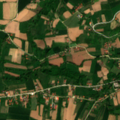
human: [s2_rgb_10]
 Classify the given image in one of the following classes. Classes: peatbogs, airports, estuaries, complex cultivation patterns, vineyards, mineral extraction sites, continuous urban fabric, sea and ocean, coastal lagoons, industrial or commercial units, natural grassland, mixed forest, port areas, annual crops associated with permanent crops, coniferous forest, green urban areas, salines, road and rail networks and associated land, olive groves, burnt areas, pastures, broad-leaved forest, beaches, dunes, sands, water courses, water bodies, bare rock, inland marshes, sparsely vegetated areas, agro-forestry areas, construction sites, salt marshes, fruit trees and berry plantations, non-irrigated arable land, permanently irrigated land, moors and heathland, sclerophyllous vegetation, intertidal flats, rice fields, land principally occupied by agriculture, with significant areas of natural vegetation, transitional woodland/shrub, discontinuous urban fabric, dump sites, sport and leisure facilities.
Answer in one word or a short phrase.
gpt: non-irrigated arable land, complex cultivation patterns, land principally occupied by agriculture, with significant areas of natural vegetation